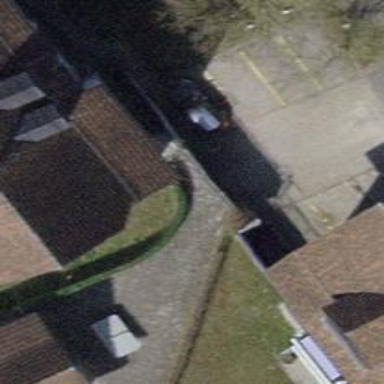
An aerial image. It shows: Parking entrance.